Question: What is the episode number of mahabharatam?
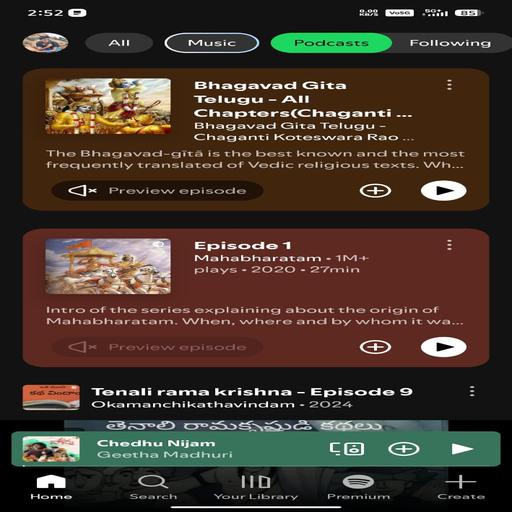
Answer: Episode 1